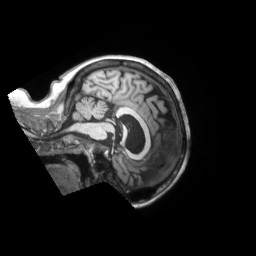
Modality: T1w
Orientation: sagittal
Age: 55
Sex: female
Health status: ill
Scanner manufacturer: siemens
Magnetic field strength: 3 T
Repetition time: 2.2 s
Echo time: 0.00157 s